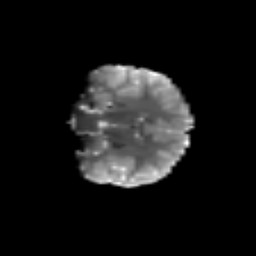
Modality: T2w
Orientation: coronal
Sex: female
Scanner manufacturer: siemens
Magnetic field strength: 3 T
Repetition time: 5 s
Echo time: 0.071 s